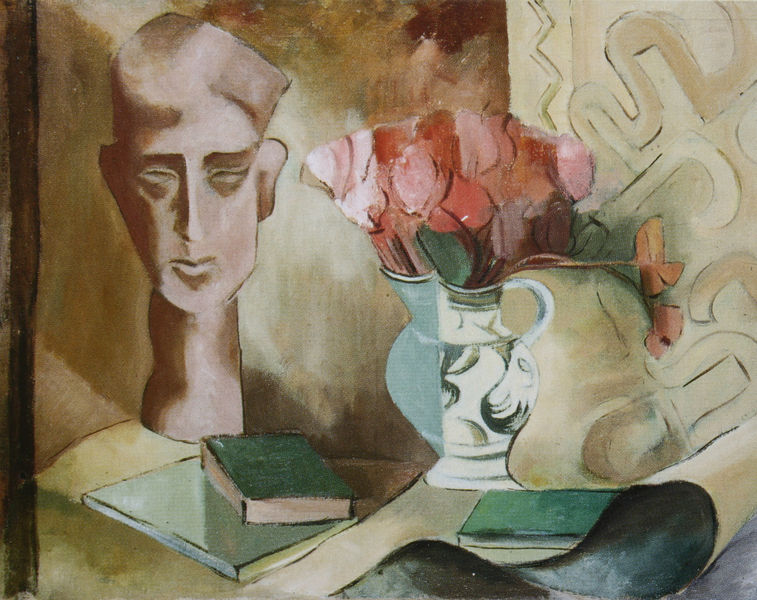
Titel: Stillleben mit Kopf, Vase und Büchern
Künstler: Anny Dollschein
Standort: Wien
Institution: Archiv der Hochschule für angewandte Kunst
Schlagwörter: blau, kopf, mann, weiß, gelb, grün, ocker, blume, blumen, braun, grau, haar, mund, nase, orange, schwarz, tisch, blüte, rosen, rot, muster, wand, augen, gesicht, mensch, hals, haare, locke, ohren, henkel, krug, stilleben, vase, bücher, papier, abstrakt, tulpen, tapete, büste, griff, buch, lilien, hänkel